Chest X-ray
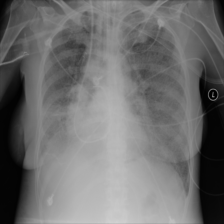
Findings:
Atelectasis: negative
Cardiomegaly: negative
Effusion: negative
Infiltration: negative
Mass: negative
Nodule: negative
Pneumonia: negative
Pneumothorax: negative
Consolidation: positive
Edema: negative
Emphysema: negative
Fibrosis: positive
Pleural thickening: negative
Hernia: negative